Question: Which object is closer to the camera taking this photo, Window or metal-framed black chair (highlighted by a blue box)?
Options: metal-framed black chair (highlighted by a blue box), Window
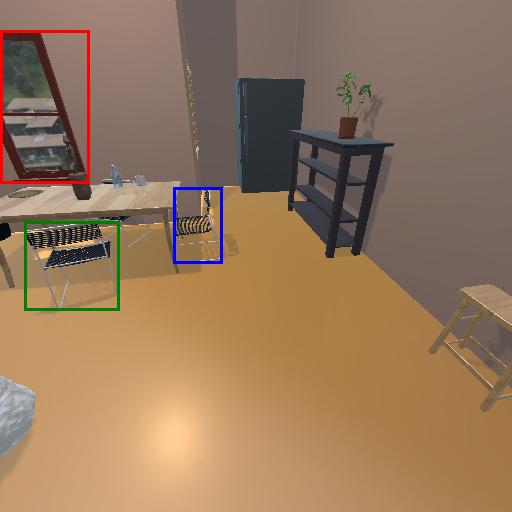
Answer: metal-framed black chair (highlighted by a blue box)